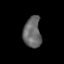
Tissue: skin
Cell type: Epithelial cells
Senescence score: 0.2355
Nuclear area (px): 537
Mean DAPI intensity: 103.808